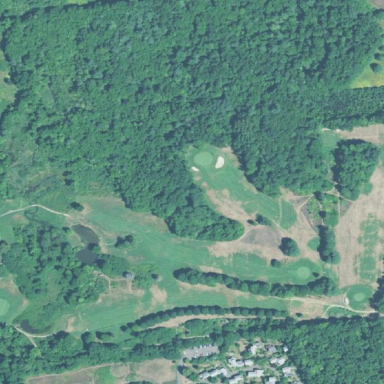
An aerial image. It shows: Golf course.